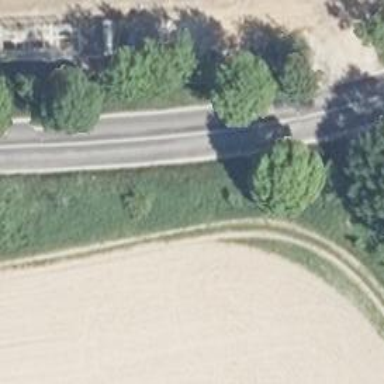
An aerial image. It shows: Secondary road with asphalt surface.